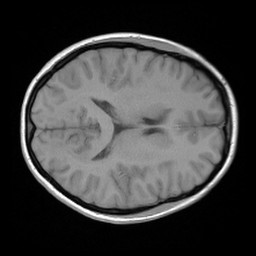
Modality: FLASH
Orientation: axial
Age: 27
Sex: female
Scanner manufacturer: siemens
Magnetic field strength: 3 T
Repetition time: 0.245 s
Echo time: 0.0026 s